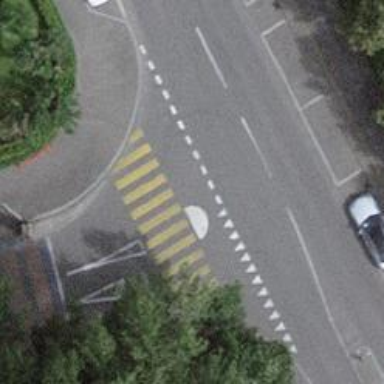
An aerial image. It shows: Marked crossing with zebra crossing island.